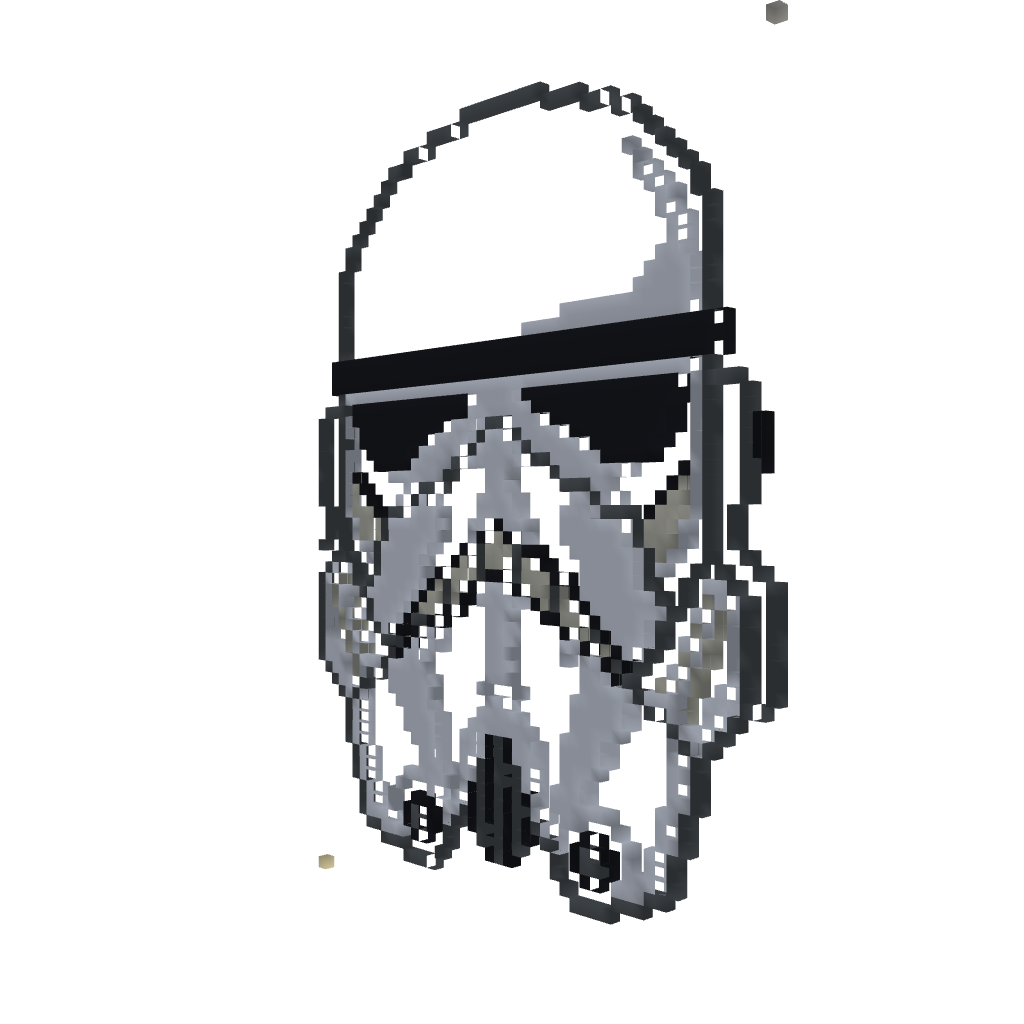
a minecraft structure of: Storm Trooper